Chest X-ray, AP view. Patient: 73 years old, sex F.
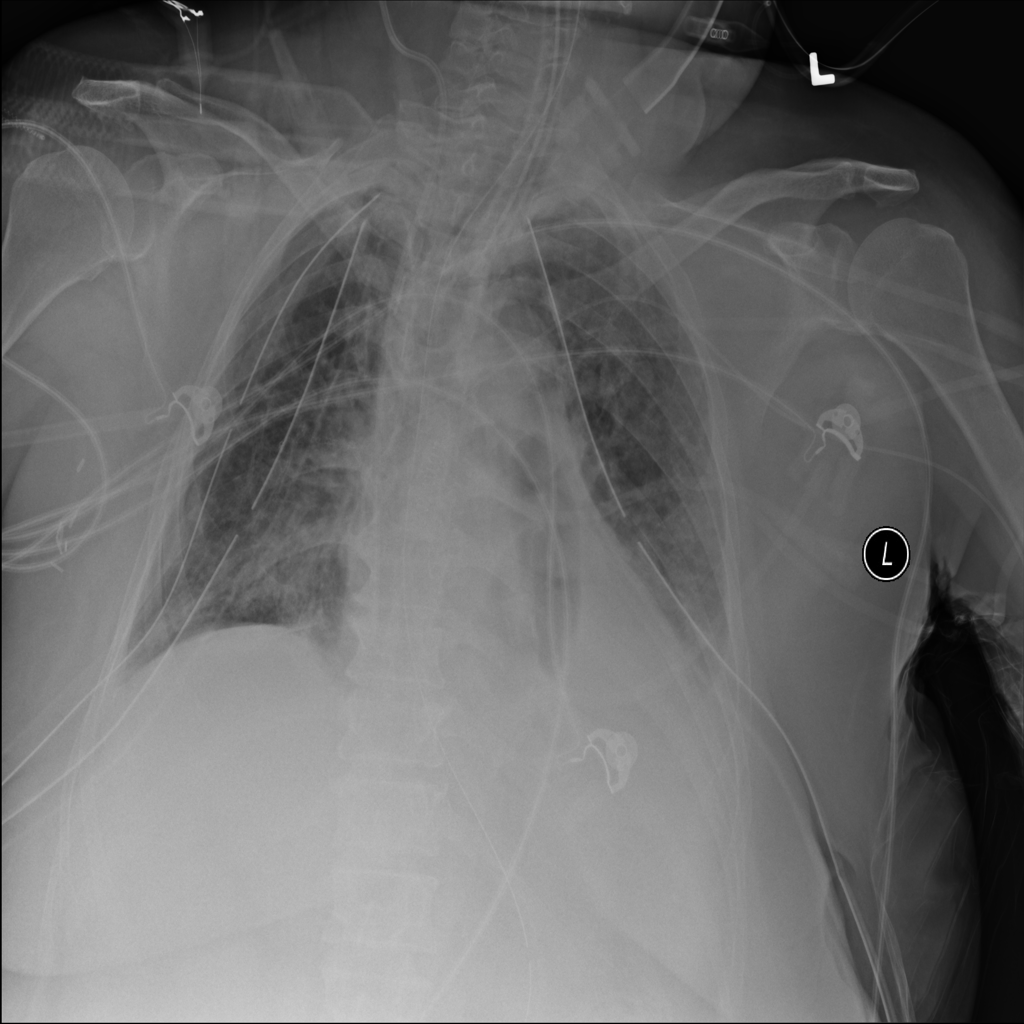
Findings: Atelectasis, Pneumothorax